Aerial crown-view tile of a tropical tree (Barro Colorado Island, Panama), acquired 20250217:
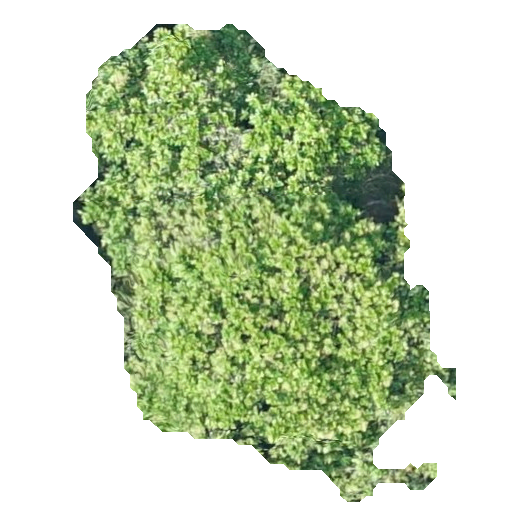
Species: Anacardium excelsum
GBIF accepted scientific name: Anacardium excelsum
Crown area: 173.117 m²